Question: Can anybody please tell me how to create a dropdown checkbox?
It should be able to separately select/unselect the check box and also click the toggle to call the menu.
Here's an example from gmail:

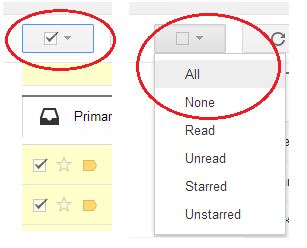
Answer: You can use a <URL> to style it.
Then replace the main button text with '<input type="checkbox"/>'
Here's an example:
'''
<div class="btn-group">
<div type="button" class="btn btn-default">
<input type="checkbox" class="splitButtonInput"/>
</div>
<button type="button" class="btn btn-default dropdown-toggle"
data-toggle="dropdown">
<span class="caret"></span>
<span class="sr-only">Toggle Dropdown</span>
</button>
<ul class="dropdown-menu" role="menu">
<li><a href="#">Action</a></li>
<li><a href="#">Another action</a></li>
<li><a href="#">Something else here</a></li>
<li class="divider"></li>
<li><a href="#">Separated link</a></li>
</ul>
</div>
'''
Handling clicks is up to you and your business rules
### Demo in jsFiddle
:
<URL>
---
### Update:
To address the line height issue, just open up your developer tools and see what's making it off center. In this case, it's a default margin that bootstrap applies to all checkboxes; kill it by adding another rule like this:
'''
.splitButtonInput[type="checkbox"] {
margin: 0;
}
'''
Since bootstrap styles things to like buttons with the set of <URL>.